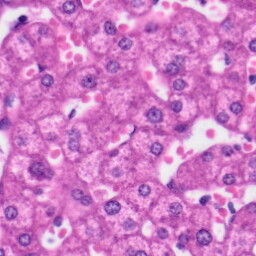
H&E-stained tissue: Liver